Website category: sports
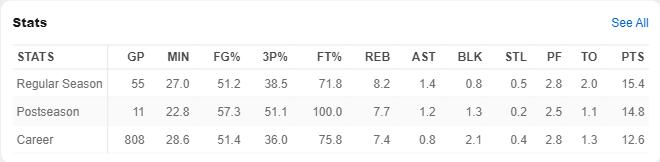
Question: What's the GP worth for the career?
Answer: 808

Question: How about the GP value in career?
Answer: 808

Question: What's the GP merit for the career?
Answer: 808

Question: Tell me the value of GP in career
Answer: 808

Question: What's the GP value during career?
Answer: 808

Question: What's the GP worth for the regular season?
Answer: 55

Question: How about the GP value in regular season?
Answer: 55

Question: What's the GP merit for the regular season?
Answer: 55

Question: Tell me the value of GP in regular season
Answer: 55

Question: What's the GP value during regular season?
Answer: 55

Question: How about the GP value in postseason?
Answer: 11

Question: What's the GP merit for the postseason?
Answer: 11

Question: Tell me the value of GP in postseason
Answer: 11

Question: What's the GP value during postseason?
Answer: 11

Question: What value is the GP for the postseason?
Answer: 11

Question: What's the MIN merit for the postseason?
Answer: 22.8

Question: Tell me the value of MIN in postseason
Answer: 22.8

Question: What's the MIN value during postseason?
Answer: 22.8

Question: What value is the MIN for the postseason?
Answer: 22.8

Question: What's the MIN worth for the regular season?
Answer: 27.0

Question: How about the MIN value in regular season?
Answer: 27.0

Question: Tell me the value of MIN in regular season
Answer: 27.0

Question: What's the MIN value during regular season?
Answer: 27.0

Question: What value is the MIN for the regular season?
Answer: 27.0

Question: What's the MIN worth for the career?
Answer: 28.6

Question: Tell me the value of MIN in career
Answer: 28.6

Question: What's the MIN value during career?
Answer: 28.6

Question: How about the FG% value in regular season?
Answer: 51.2

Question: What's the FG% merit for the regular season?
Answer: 51.2

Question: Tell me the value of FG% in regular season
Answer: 51.2

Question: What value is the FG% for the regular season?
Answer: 51.2

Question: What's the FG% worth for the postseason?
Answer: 57.3

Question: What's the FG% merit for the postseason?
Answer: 57.3

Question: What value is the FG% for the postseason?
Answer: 57.3

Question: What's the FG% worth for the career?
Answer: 51.4

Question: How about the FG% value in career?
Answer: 51.4

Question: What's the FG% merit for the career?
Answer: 51.4

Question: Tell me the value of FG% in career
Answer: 51.4

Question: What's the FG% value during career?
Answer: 51.4

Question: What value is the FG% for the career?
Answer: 51.4

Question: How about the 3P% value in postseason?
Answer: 51.1

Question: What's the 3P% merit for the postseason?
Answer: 51.1

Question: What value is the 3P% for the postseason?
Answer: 51.1

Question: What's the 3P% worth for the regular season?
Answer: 38.5

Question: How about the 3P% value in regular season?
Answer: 38.5

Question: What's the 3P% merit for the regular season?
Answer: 38.5

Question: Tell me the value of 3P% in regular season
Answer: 38.5

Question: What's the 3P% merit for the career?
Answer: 36.0

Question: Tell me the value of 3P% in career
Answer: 36.0

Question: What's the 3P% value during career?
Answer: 36.0

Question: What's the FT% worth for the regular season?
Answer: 71.8

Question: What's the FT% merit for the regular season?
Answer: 71.8

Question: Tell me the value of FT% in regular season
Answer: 71.8

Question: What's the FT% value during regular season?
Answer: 71.8

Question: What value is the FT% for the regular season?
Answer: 71.8

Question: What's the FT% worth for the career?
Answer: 75.8

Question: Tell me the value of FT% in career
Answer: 75.8

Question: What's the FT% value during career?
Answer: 75.8

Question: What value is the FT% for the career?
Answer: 75.8

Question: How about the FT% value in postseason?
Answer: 100.0

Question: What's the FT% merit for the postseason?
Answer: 100.0

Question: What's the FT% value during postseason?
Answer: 100.0

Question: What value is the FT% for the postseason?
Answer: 100.0

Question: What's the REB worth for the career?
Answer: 7.4